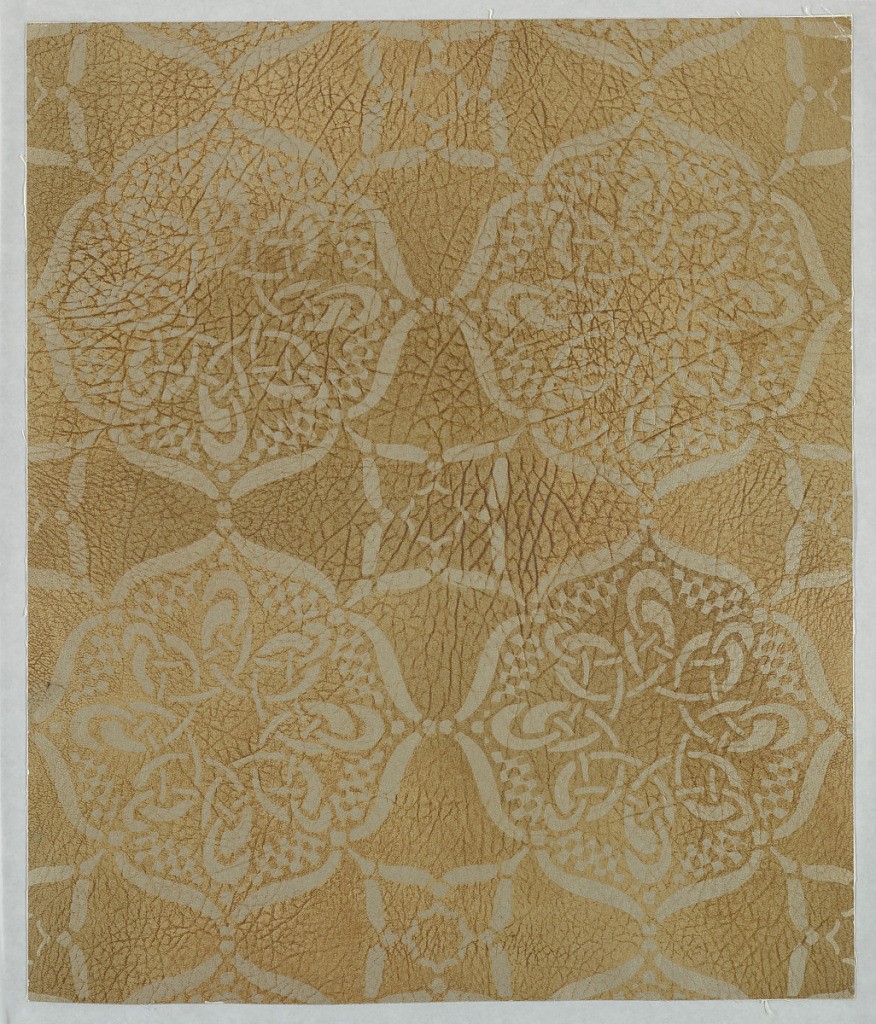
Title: Sidewall
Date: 1920
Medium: Block-printed paper, hand-rubbed oil finish
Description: Imitation leather. Geometric design of interlacing bands forming circular motifs. The effect is that of stencil work. The field is plain. The entire paper is embossed to represent grained leather and antiqued by hand. On reverse side is written:"8708EE."